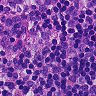
Metastatic tissue present: no